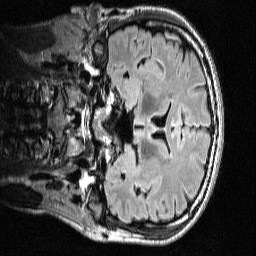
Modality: FLAIR
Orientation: coronal
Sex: male
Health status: ill
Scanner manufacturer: siemens
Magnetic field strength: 3 T
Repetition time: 7 s
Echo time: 0.372 s